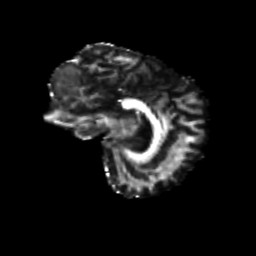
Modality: FA
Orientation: sagittal
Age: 26
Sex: female
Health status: healthy
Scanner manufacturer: siemens
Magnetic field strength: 3 T
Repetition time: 8.6 s
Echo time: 0.095 s